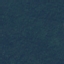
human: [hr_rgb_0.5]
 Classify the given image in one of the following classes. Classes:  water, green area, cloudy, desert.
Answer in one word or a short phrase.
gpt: green area